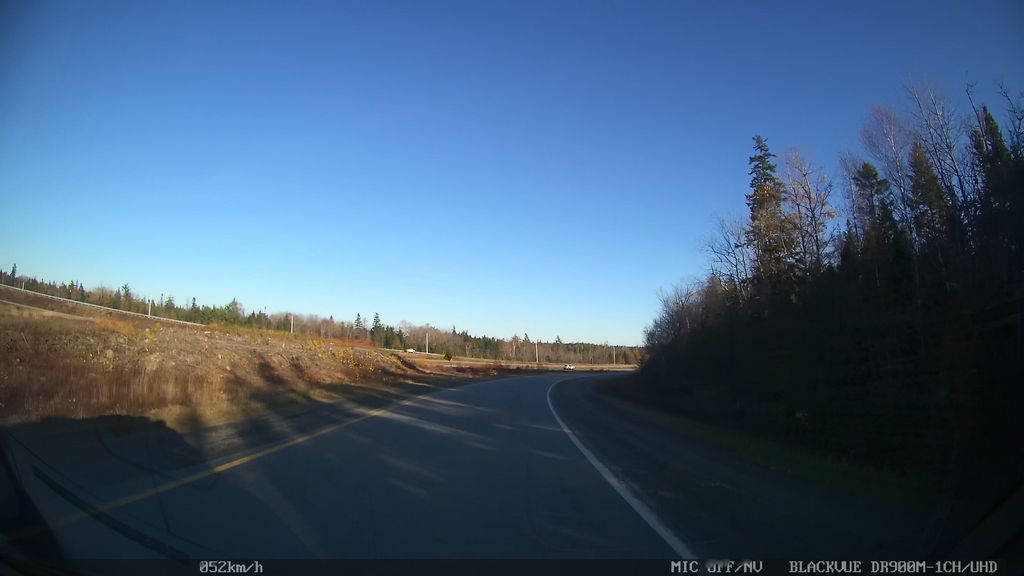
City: halifax